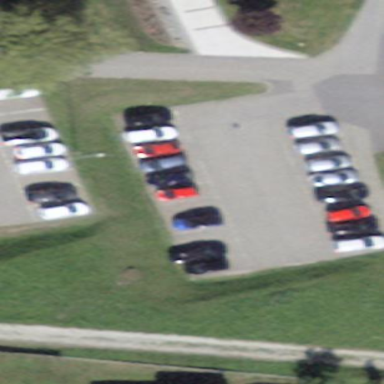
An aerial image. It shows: Parking area with surface.